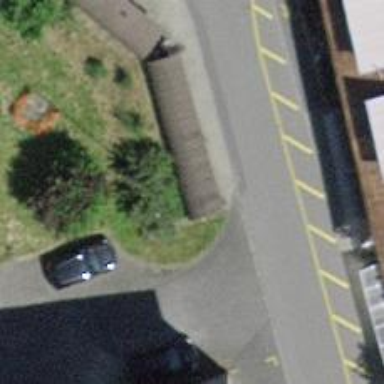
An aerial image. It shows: Bicycle parking facility.